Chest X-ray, AP view. Patient: 50 years old, sex F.
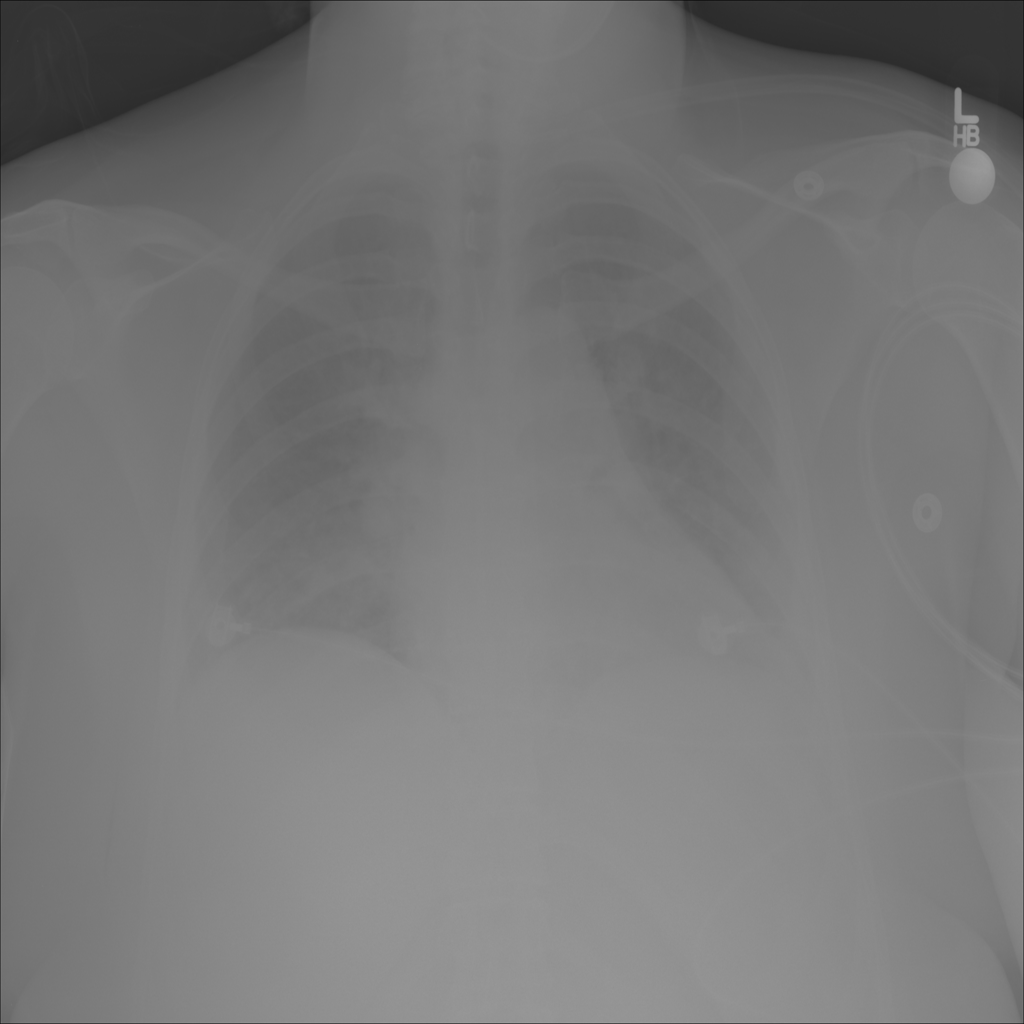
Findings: Atelectasis